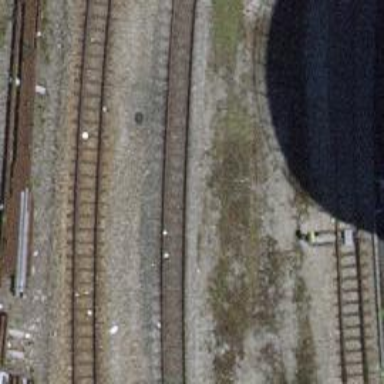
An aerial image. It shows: Single-track spur railway line.